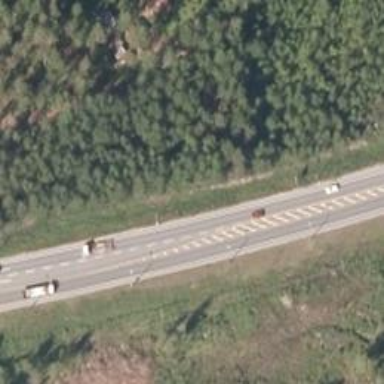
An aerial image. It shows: Asphalt road classified as trunk highway.